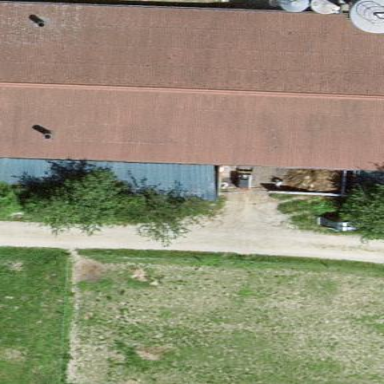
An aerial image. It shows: Sty building.